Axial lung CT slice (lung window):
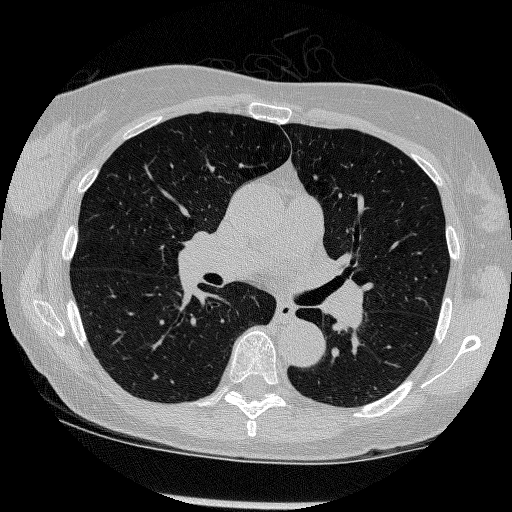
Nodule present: no